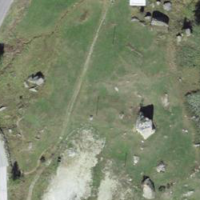
EUNIS habitat code: 26
Species observed at this site:
Geum rivale
Salix pentandra
Gentianella campestris
Brachyta interrogationis